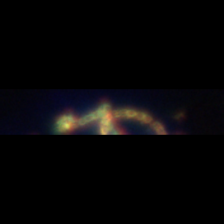
Taxon: Chaetoceros
Group: Diatoms